Interaction volume radius: 5 \u00c5
Interaction volume height: 20 \u00c5
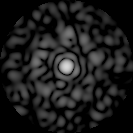
Disorder parameter: 0.8247